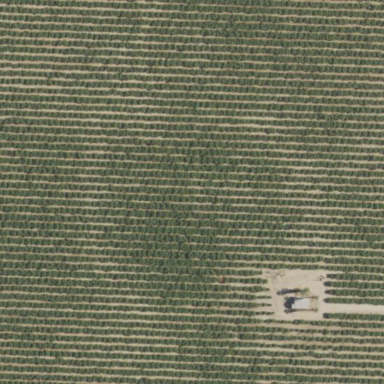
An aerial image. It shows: Vineyard.